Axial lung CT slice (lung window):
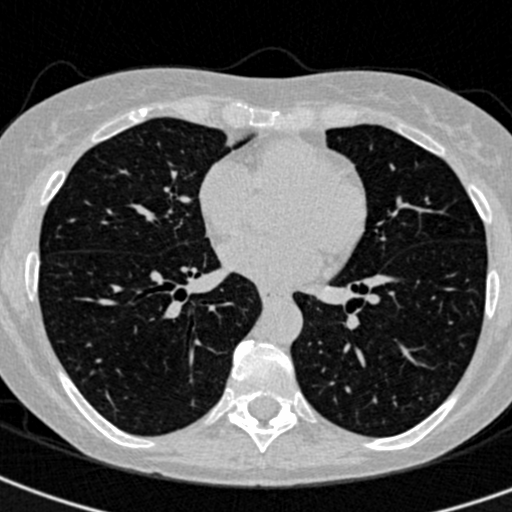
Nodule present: no